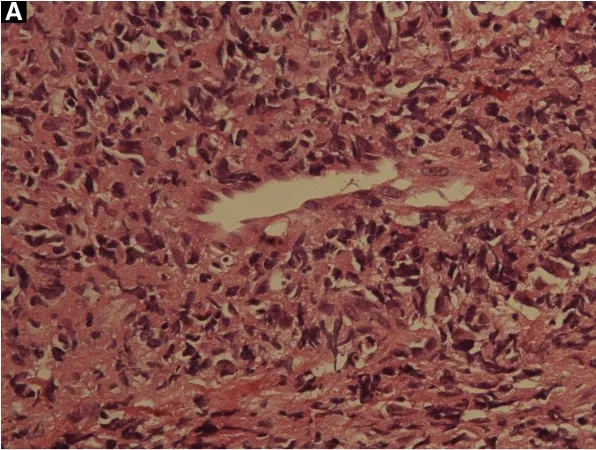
NK/T cell lymphoma, nasal type. A: atypical lymphocytes arranged in a vaguely angiocentric pattern (H&E, original magnification X 40).
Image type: pathology (h&e)